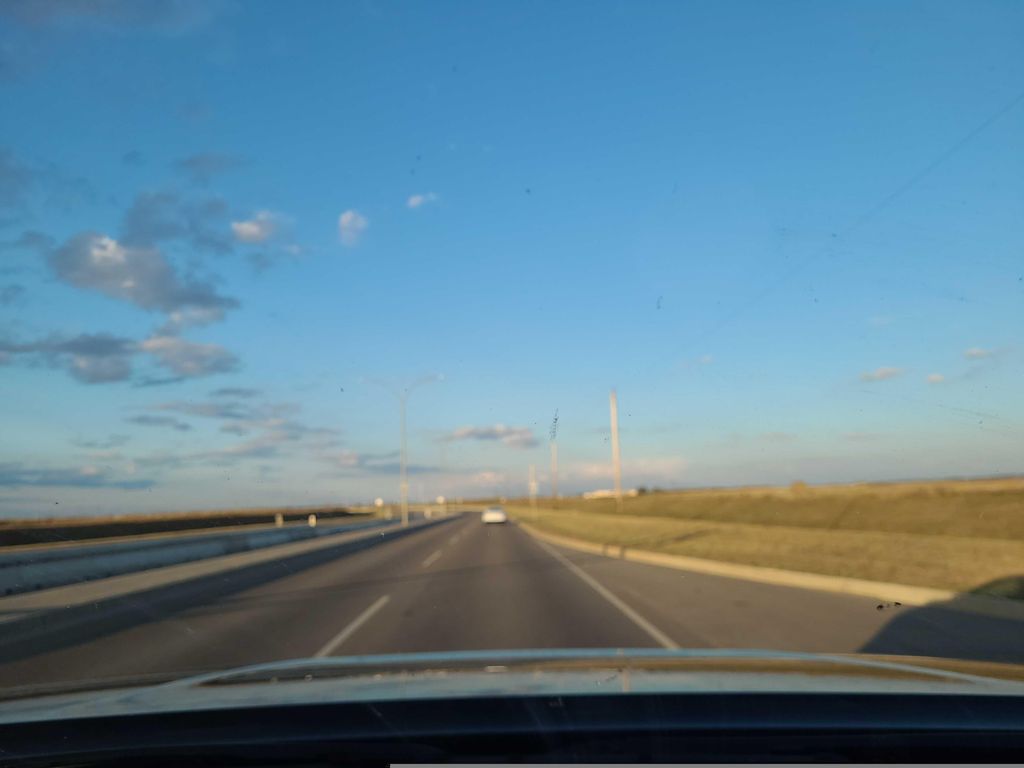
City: saskatoon